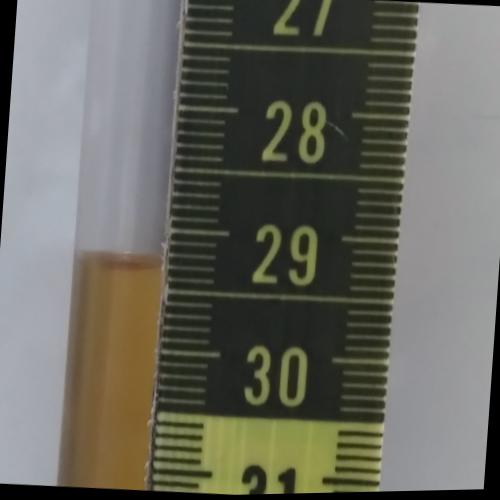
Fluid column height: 29.3 cm